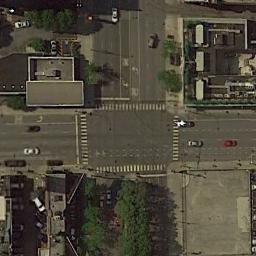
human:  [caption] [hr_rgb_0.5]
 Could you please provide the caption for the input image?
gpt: An intersection with some crosswalks is between some buildings and clearings .

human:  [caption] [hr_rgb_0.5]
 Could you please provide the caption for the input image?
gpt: There are many trees near the intersection .

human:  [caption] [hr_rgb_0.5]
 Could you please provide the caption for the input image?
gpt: There are several moving vehicles on the road at the intersection, There are many buildings and some trees around the intersection, And many cars are parked in the open space beside the intersection .

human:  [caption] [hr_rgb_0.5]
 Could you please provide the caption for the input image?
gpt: There are some big trees above the intersection .

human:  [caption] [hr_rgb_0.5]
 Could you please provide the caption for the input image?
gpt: There are some green trees and buildings around the intersection .